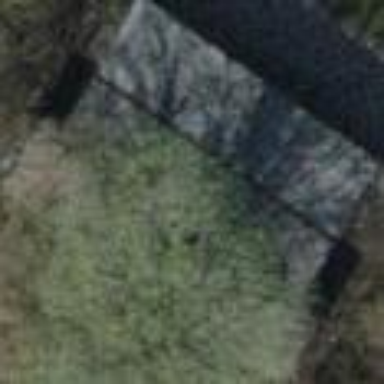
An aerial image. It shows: View of roof of building.